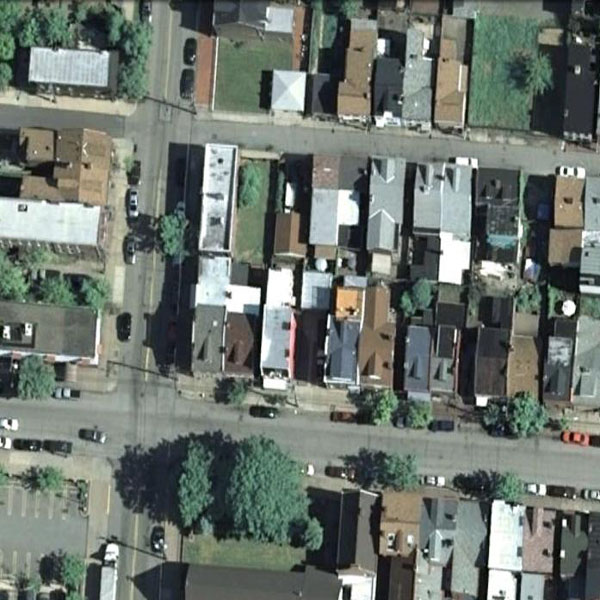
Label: DenseResidential